Field crop: maize
Growth stage: 2
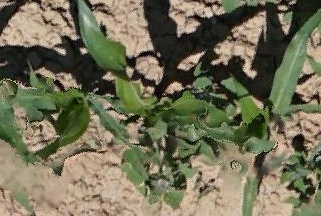
Species: maize